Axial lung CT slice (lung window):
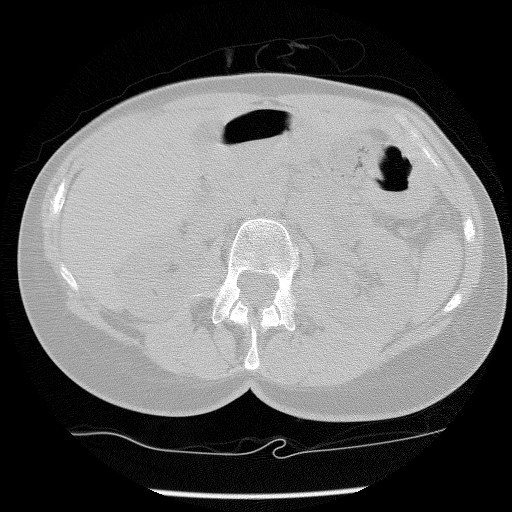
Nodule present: no